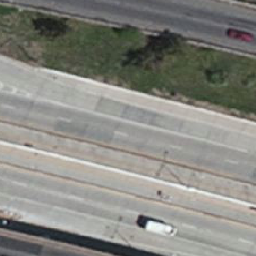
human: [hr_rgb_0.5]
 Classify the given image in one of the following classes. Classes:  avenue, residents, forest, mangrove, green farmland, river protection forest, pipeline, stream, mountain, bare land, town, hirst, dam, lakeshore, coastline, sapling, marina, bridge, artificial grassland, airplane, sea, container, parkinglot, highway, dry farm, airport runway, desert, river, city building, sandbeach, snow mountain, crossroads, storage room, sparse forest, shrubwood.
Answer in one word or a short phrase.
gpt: highway